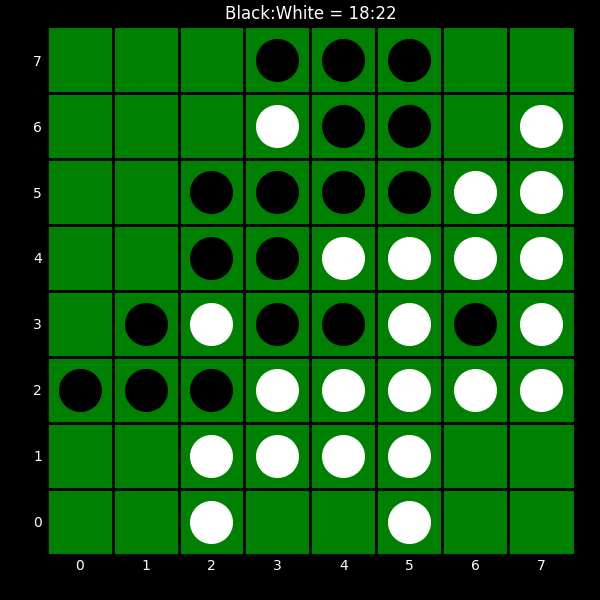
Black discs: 18
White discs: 22